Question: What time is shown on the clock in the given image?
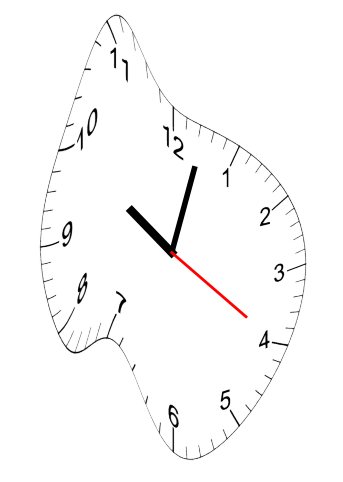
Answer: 10:02:20